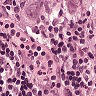
Metastatic tissue present: yes